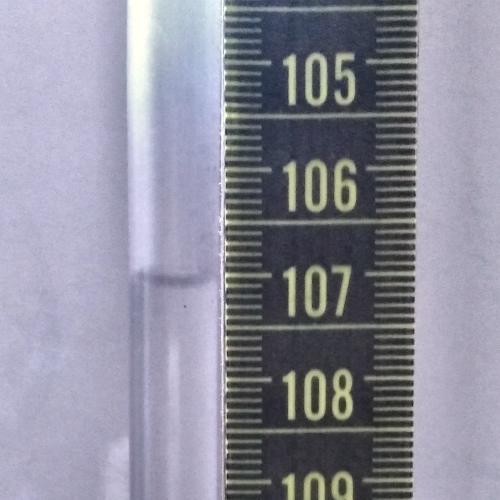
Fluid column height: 107.0 cm